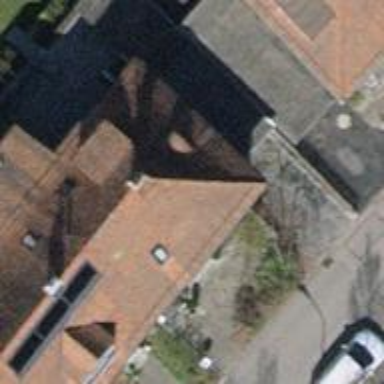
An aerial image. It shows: Building with tile roof.